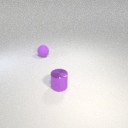
small purple metal cylinder to the right of small purple rubber sphere